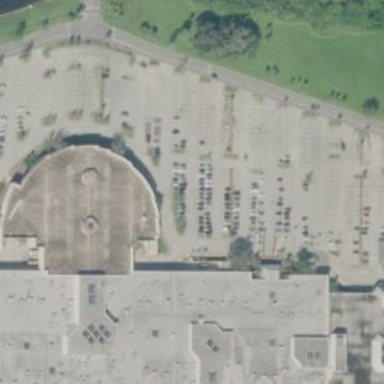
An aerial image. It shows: Department store building.